Question: Here is a short part of my data:
'''
dat <-structure(list(sex = structure(c(1L, 1L, 1L, 1L, 1L, 1L, 1L,
1L, 1L, 1L, 2L, 2L, 2L, 2L, 2L, 2L, 2L, 2L, 2L, 2L), .Label = c("male",
"female"), class = "factor"), A = c(1, 2, 0, 2, 1, 2, 2, 0, 2,
0, 1, 2, 2, 0, 0, 2, 0, 0, 0, 2), B = c(0, 0, 0, 0, 0, 2, 0,
0, 1, 1, 0, 0, 0, 0, 0, 1, 1, 0, 0, 0), C = c(1, 2, 1, 0, 0,
2, 1, 1, 0, 1, 1, 0, 1, 2, 1, 2, 0, 2, 1, 2), D = c(2, 2, 0,
2, 2, 2, 1, 0, 1, 1, 1, 0, 1, 2, 0, 0, 1, 1, 1, 0), E = c(0,
0, 0, 1, 0, 0, 1, 0, 0, 1, 0, 0, 0, 2, 0, 0, 0, 1, 2, 2), F = c(2,
2, 1, 2, 1, 2, 2, 0, 1, 2, 0, 1, 2, 2, 0, 1, 2, 2, 2, 2)), .Names = c("sex",
"A", "B", "C", "D", "E", "F"), variable.labels = structure(c("sex",
"zenuwac", "panieke", "gespann", "rustelo", "angstig", "onzeker"
), .Names = c("sex", "anx01", "anx02", "anx03", "anx04", "anx05",
"anx06")), codepage = 20127L, row.names = c(NA, 20L), class = "data.frame")
'''
A data frame with scores of males and females on six 3-point variables. Now I want to create a plot which shows the histograms of the scores of each variable of both males and females in a grid. For example, I can do:
'''
layout(matrix(1:12,6,2,byrow=TRUE))
par(mar=c(2,1,2,1))
for (i in 1:6) for (s in c("male","female")) hist(dat[dat$sex==s,i+1],main=paste("item",names(dat)[i+1],s))
'''
which results in:

I could make this look better but I am more interested in learning how to use ggplot2. So my question is, how do I create a pretty version of this using ggplot2? One thing I got working is:
'''
library("ggplot2")
grid.newpage()
pushViewport(viewport(layout = grid.layout(6, 2)))
for (s in 1:2)
{
for (i in 1:6)
{
p <- qplot(dat[dat$sex==c("male","female")[s],i+1]+0.5, geom="histogram", binwidth=1)
print(p, vp = viewport(layout.pos.row = i, layout.pos.col = s))
}
}
'''
But I guess there is a much easier way to do this?
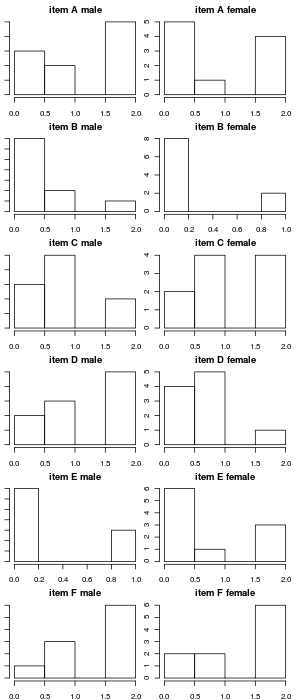
Answer: You can try 'grid.arrange()' from the <URL>, and use
'''
do.call(grid.arrange, qplt)
'''
Other ideas: use facetting within ggplot2 ('sex*variable'), by considering a data.frame (use 'melt').
As a sidenote, it would be better to use stacked barchart or Cleveland's dotplot for displaying items response frequencies, IMO. (I gave some ideas on <URL>
---
For the sake of completeness, here are some implementation ideas:
'''
# simple barchart
ggplot(melt(dat), aes(x=as.factor(value), fill=as.factor(value))) +
geom_bar() + facet_grid (variable ~ sex) + xlab("") + coord_flip() +
scale_fill_discrete("Response")
'''

'''
my.df <- ddply(melt(dat), c("sex","variable"), summarize,
count=table(value))
my.df$resp <- gl(3, 1, length=nrow(my.df), labels=0:2)
# stacked barchart
ggplot(my.df, aes(x=variable, y=count, fill=resp)) +
geom_bar() + facet_wrap(~sex) + coord_flip()
'''

'''
# dotplot
ggplot(my.df, aes(x=count, y=resp, colour=sex)) + geom_point() +
facet_wrap(~ variable)
'''